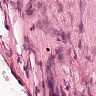
Metastatic tissue present: no